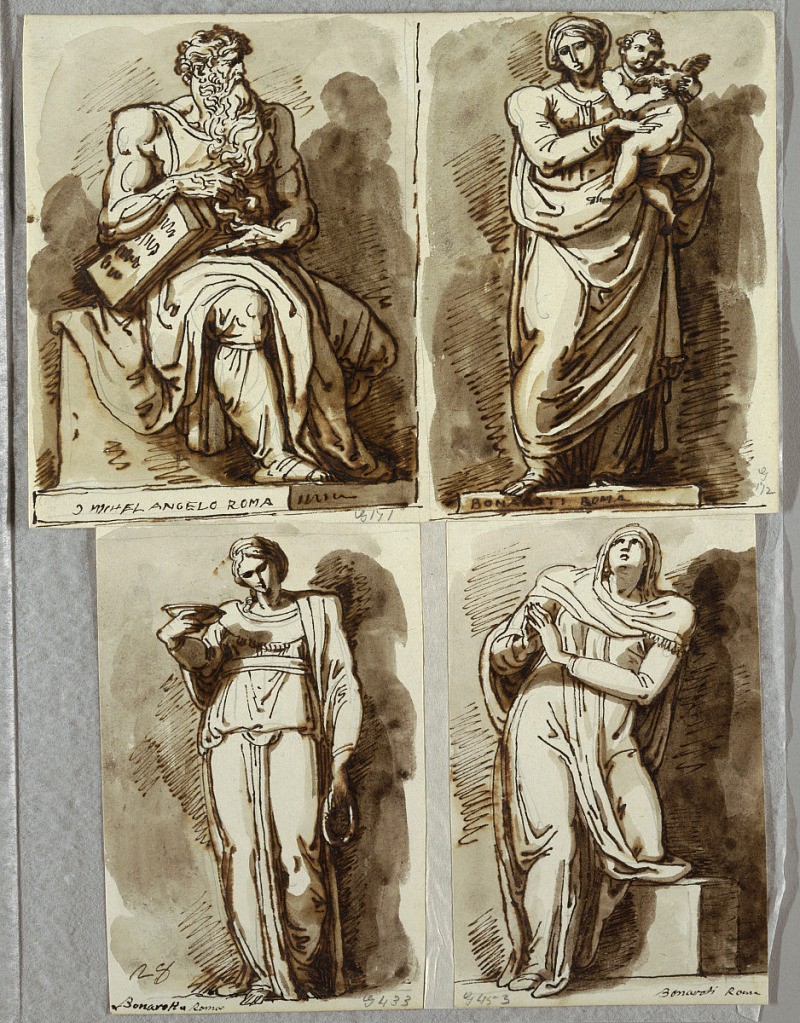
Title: Studies after Four Statues on the Tomb of Julius II, after Michelangelo: Moses; Madonna and Child; Leah, Virtue; Rachel, Religion
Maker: Felice Giani, Italian, 1758–1823
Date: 1821–22
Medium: Pen and brown ink, brush and brown wash, over black chalk on white heavy wove paper
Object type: Sketchbook folio
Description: All four drawings are after sculpture on the tomb of Julius II, in S. Pietro in Vincolli, Rome.